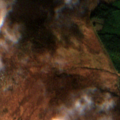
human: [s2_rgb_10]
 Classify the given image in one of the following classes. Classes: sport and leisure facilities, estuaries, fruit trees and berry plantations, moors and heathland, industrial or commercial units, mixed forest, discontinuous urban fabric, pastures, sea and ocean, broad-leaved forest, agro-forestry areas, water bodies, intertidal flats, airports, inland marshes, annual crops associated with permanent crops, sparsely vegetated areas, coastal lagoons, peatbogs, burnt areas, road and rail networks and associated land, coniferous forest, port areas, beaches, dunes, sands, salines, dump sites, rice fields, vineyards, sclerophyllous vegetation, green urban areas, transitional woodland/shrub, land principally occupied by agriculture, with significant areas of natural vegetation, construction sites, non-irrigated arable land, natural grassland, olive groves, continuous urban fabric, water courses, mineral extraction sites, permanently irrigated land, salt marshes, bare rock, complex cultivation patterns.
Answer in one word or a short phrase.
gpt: coniferous forest, moors and heathland, peatbogs